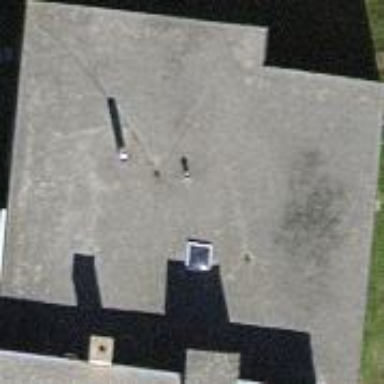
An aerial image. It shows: Detached building with flat roof.